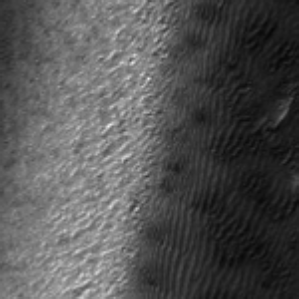
Label: frost